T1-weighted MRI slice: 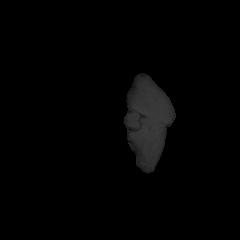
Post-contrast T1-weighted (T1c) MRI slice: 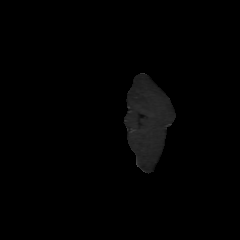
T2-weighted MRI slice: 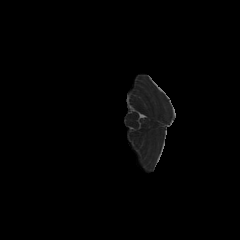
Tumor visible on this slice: no